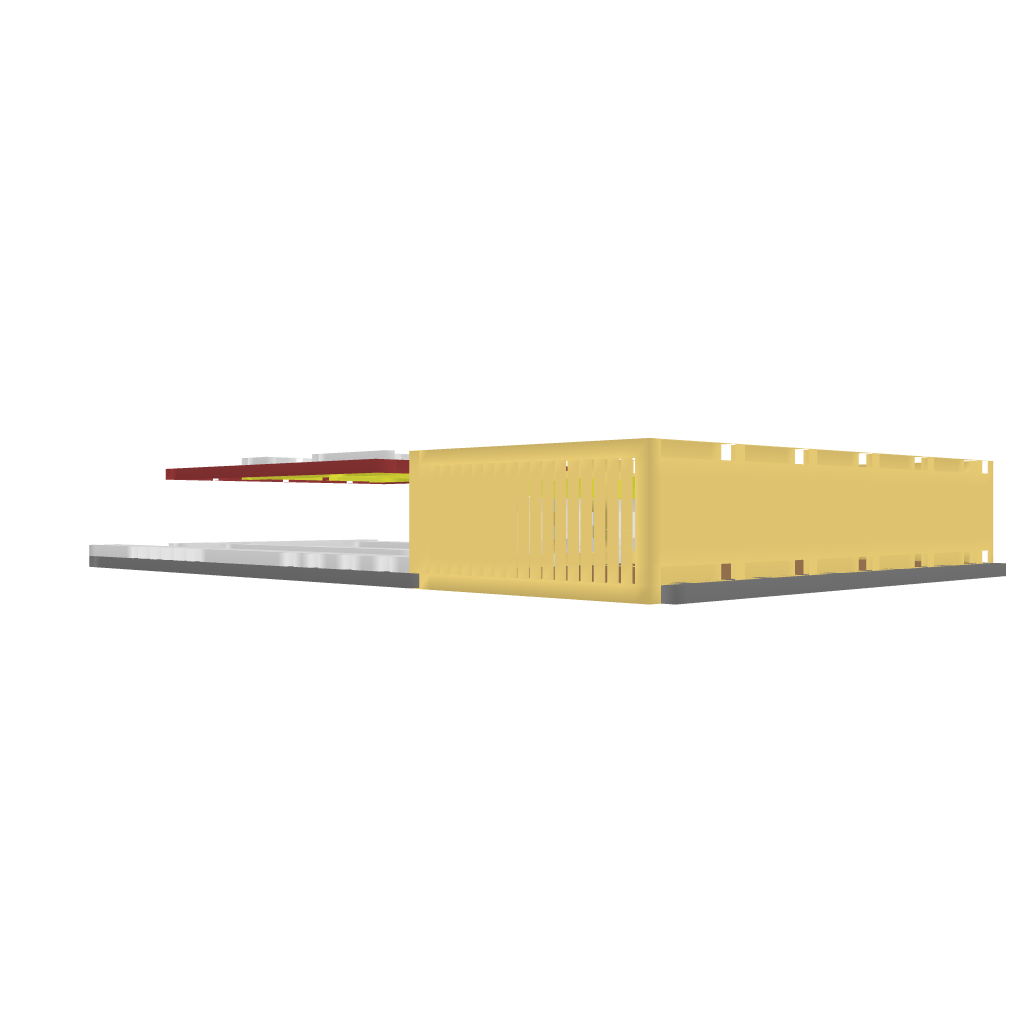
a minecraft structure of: Petrol/ Gas station bad low quality